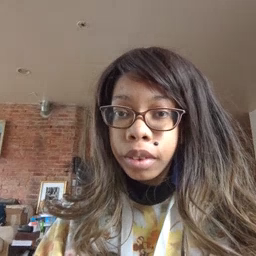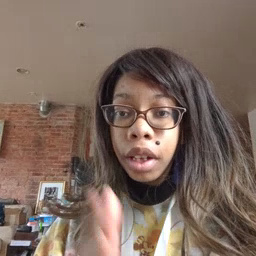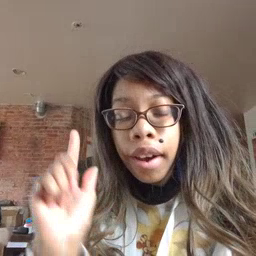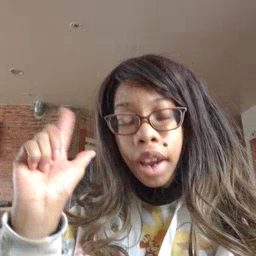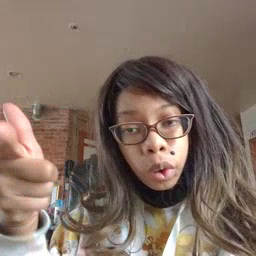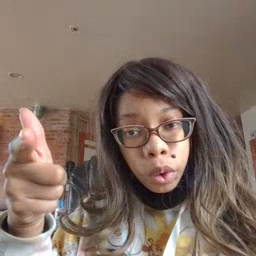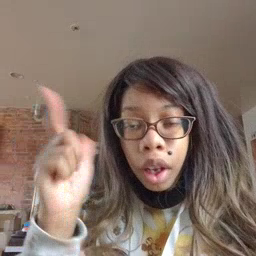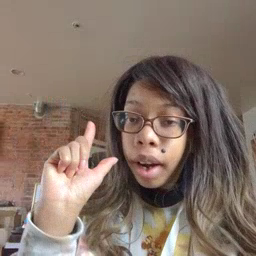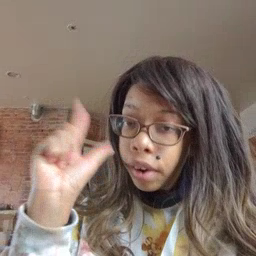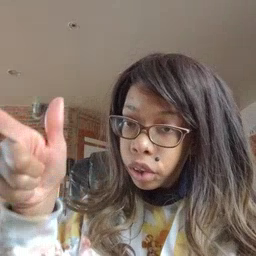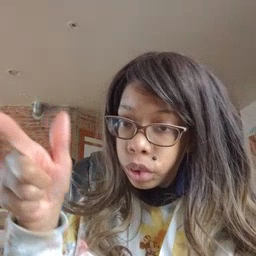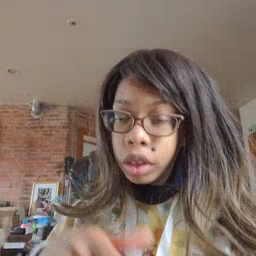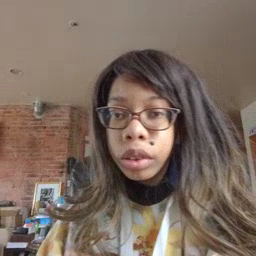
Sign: later